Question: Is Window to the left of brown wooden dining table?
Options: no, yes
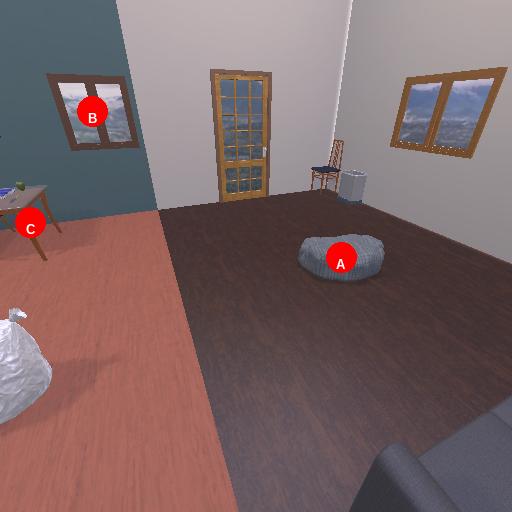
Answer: no